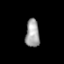
Tissue: prostate
Cell type: T cells
Senescence score: 0.3475
Nuclear area (px): 382
Mean DAPI intensity: 159.84